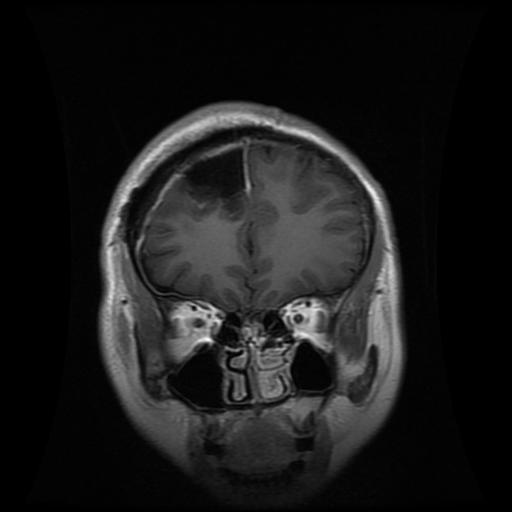
Label: glioma